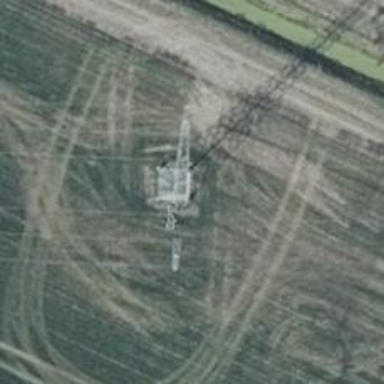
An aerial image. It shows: Power line is depicted.